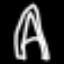
Label: The Eiffel Tower